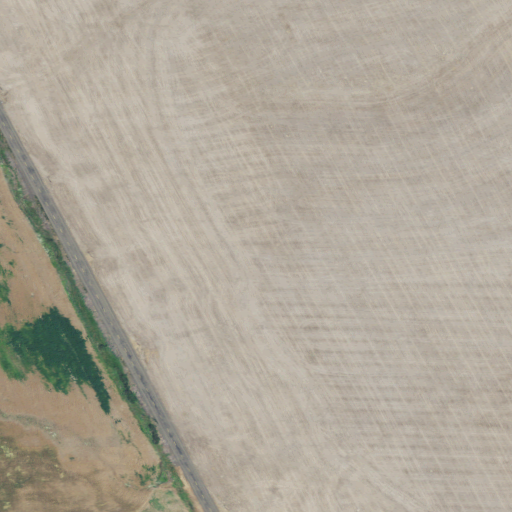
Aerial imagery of plain(s) in Oregon named Gerking Flat containing cultivated crops, open development, and low intensity development